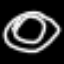
Label: donut